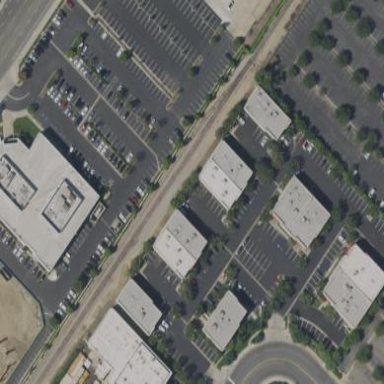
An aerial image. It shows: Commercial area.